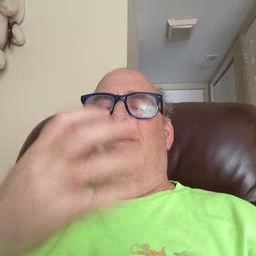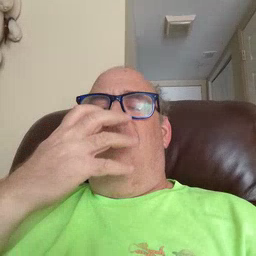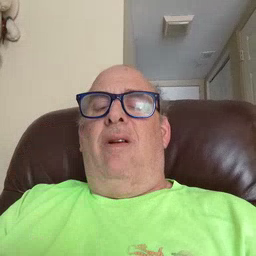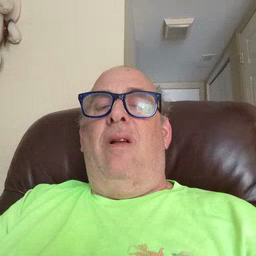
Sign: mad